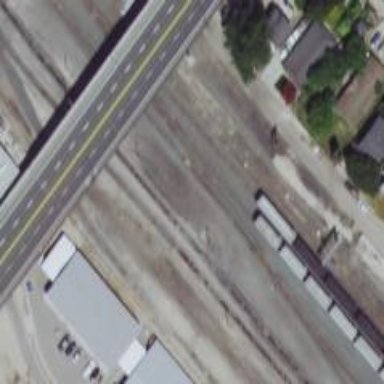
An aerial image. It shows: Railway siding for service.